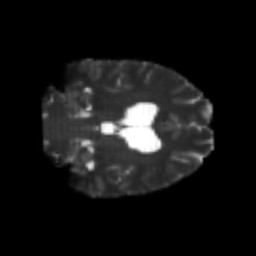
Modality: T2w
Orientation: coronal
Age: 20
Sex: male
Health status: healthy
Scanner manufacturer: philips
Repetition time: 7.39 s
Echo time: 0.08599 s